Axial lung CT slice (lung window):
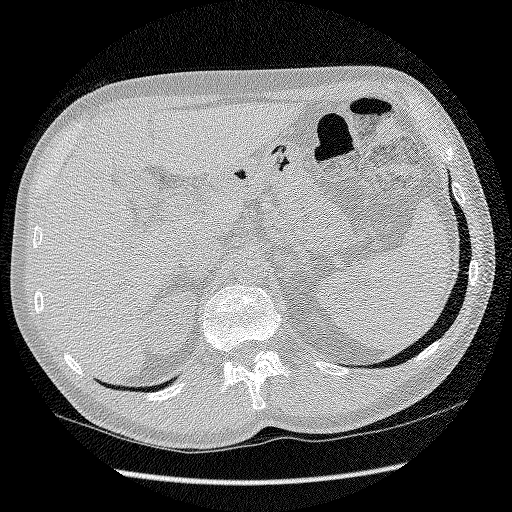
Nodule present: no